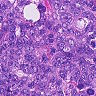
Metastatic tissue present: no